Question: What is the value of the measurement in the image?
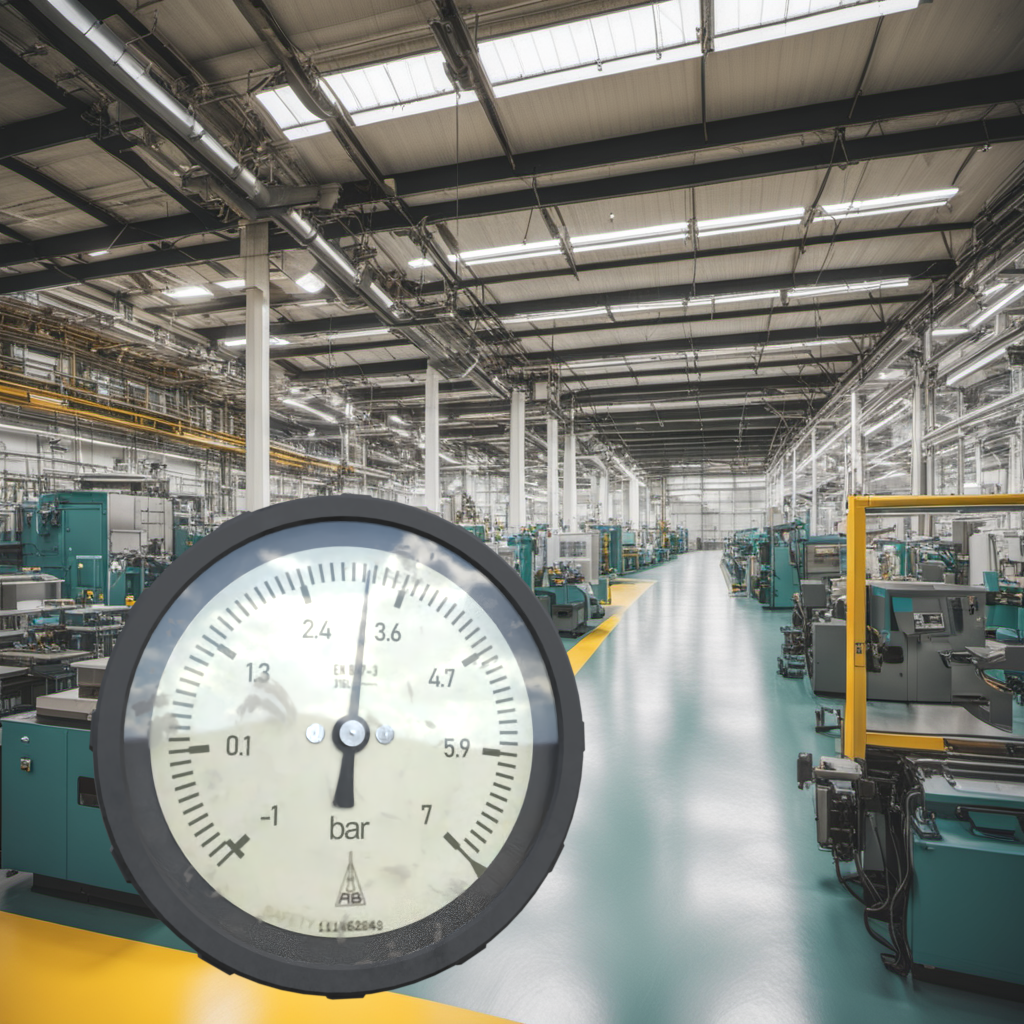
Answer: The result is 3.16
Question: What is the range of this measurement?
Answer: The range is from -1 to 7
Question: What is the minimum and maximum value of this measurement?
Answer: The minimum value is -1 and the maximum value is 7